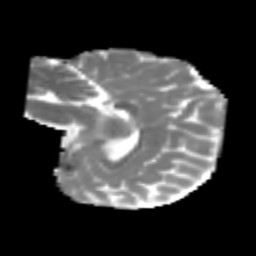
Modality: MD
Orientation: sagittal
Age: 6
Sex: male
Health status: healthy